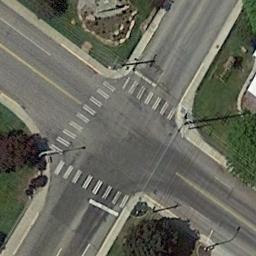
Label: intersection